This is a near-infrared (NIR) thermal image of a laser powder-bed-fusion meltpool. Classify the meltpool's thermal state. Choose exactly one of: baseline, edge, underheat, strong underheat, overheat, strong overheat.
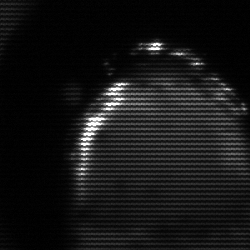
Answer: edge